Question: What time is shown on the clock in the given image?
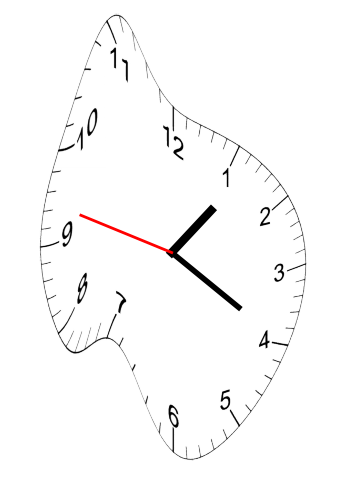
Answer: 01:19:47